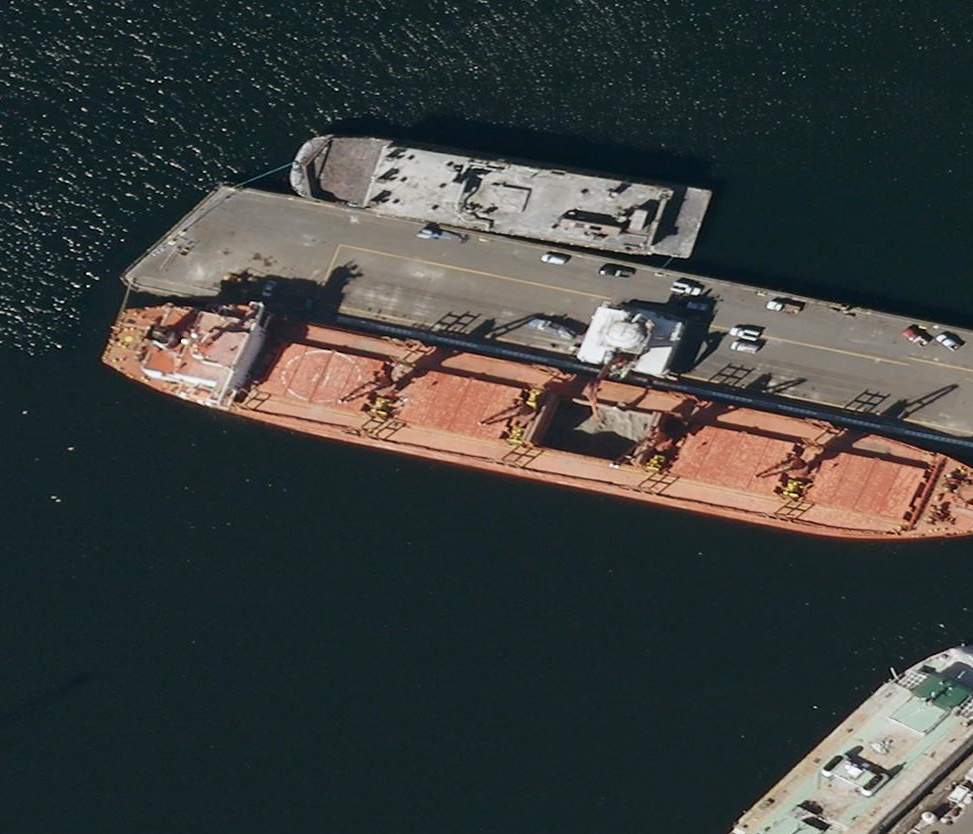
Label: Sand_carrier